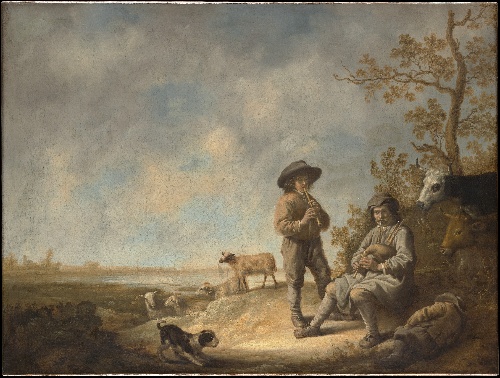
Title: Piping Shepherds
Artist: Aelbert Cuyp
Artist bio: Dutch, Dordrecht 1620–1691 Dordrecht
Date: ca. 1643–44
Object type: Painting
Classification: Paintings
Medium: Oil on canvas
Dimensions: 35 3/4 x 47 in. (90.8 x 119.4 cm)
Department: European Paintings
Credit line: Bequest of Collis P. Huntington, 1900
Accession year: 1925
Repository: Metropolitan Museum of Art, New York, NY
Tags: Bagpipes|Flutes|Cows|Dogs|Sheep|Shepherds